Field crop: tomato
Growth stage: 1
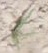
Species: cyperus